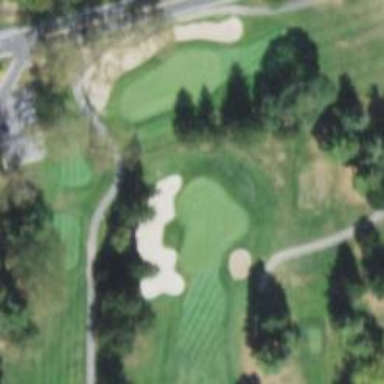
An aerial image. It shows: Golf hole.